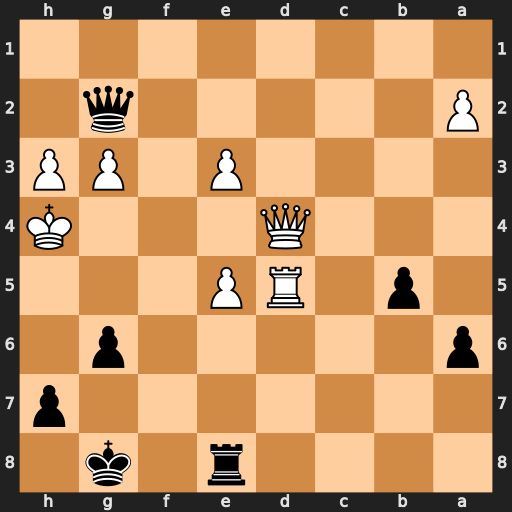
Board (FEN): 4r1k1/7p/p5p1/1p1RP3/3Q3K/4P1PP/P5q1/8
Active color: b
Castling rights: -
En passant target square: -
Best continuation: Qf3 e6 h6 Qf4 g5+ Rxg5+ hxg5+